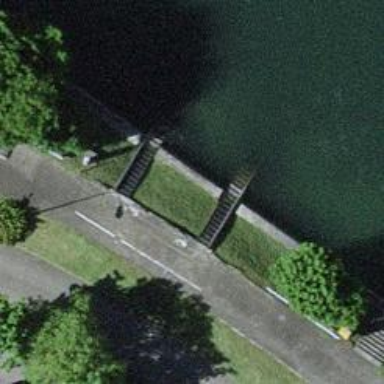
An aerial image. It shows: Slipway on leisure land.